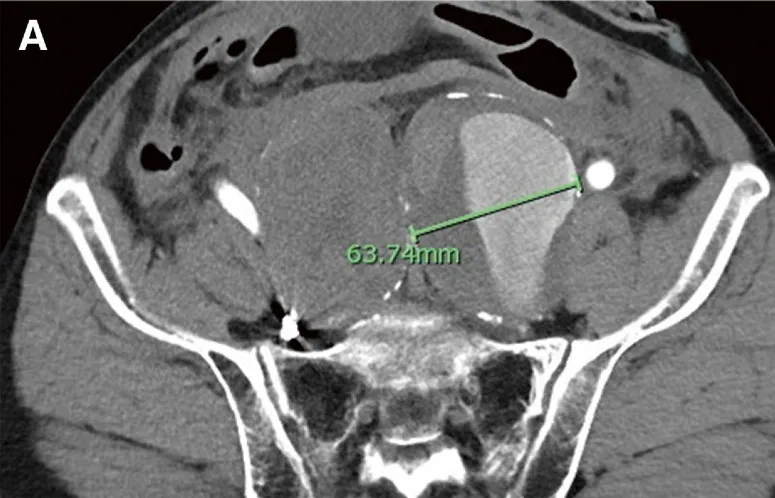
Fig. 1 (A) Preoperative computed tomography image.
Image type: radiology (ct)